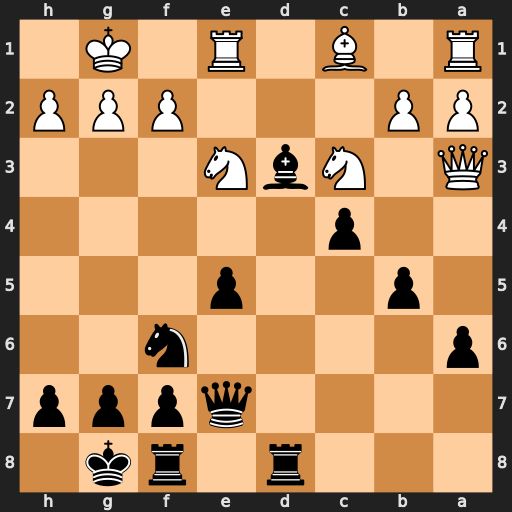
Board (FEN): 3r1rk1/4qppp/p4n2/1p2p3/2p5/Q1NbN3/PP3PPP/R1B1R1K1
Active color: b
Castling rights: -
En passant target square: -
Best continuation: b4 Qa5 bxc3